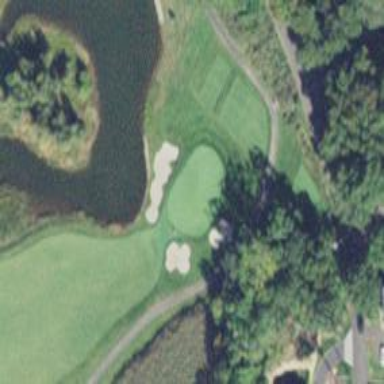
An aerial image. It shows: View of golf hole.